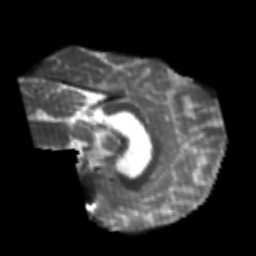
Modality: T2w
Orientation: sagittal
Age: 26
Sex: male
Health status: healthy
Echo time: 0.074 s